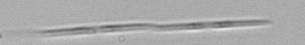
Label: Pseudo-nitzschia